Question: I am trying to make a regular expression that replaces the content of the texts in parentheses.
I have used the following regular expression:
'''
"([A-Za-z ]*)"
'''
But as you can see in the following image does not work:

Thank you and greetings.
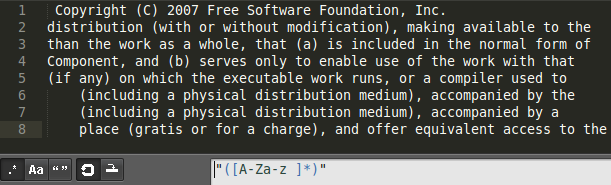
Answer: Remove the double quotes from your expression and escape the parentheses:
'''
\([A-Za-z ]*\)
'''
<URL>
:
- '\(''('- '[A-Za-z ]*'- '\)'')'
The unescaped '(...)' form a that stores a submatch in the memory buffer that can be used later during matching or replacement via backreferences.